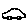
Label: car